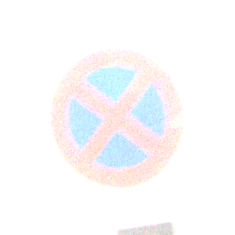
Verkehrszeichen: AbsolutesHalteverbot
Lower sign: MehrspurigeFahrzeuge2
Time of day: MorningAfternoon
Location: Outdoor (Nature)
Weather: PartlyCloudy
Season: NotSpecified
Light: Natural